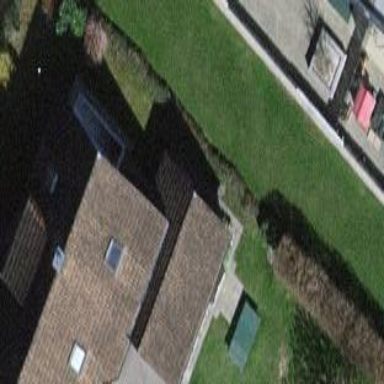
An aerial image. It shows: Gabled garage with brown roof made of roof tiles. The roof is oriented along the direction of the building.